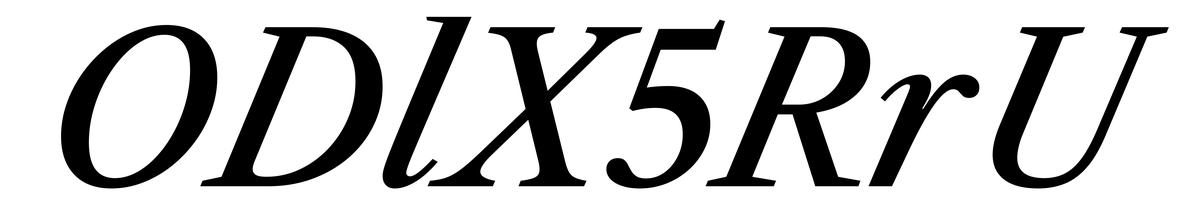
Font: LibreCaslonText-Italic_Medium_Italic